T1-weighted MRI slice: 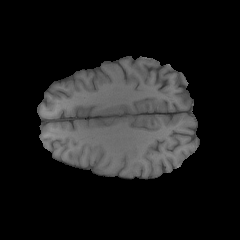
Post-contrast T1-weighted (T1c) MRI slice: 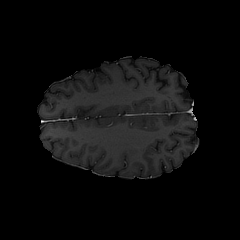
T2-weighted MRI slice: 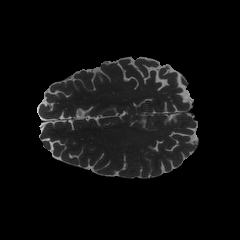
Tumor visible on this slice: no